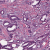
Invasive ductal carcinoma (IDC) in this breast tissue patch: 1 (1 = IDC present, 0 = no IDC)